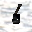
Label: 6